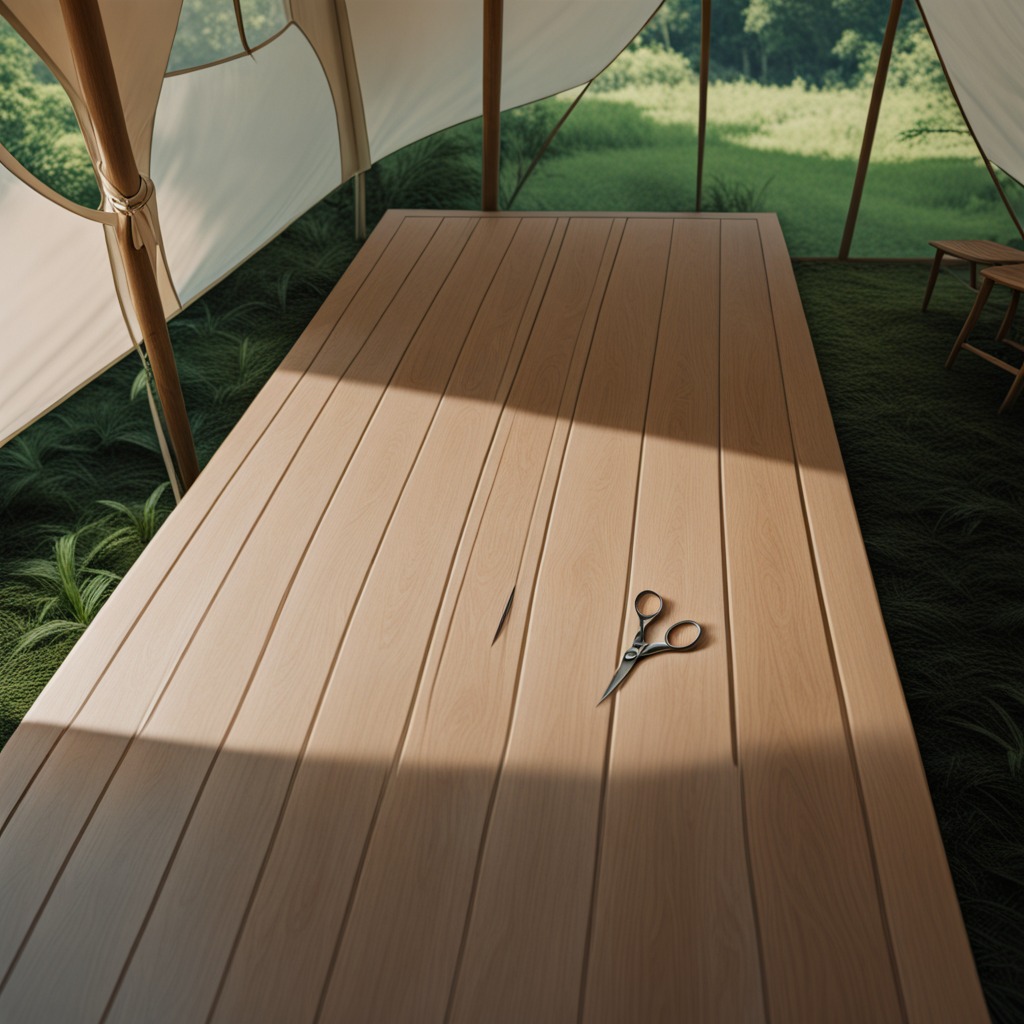
A scissor lies on a wooden table inside a jungle field workshop tent humid ambient light worn but